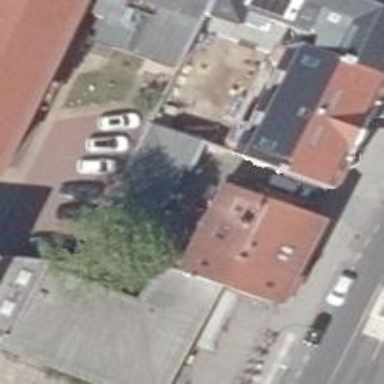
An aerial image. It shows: Apartments housed in building with gambrel roof.